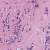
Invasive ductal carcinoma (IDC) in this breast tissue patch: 1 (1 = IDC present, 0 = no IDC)